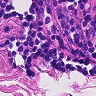
Metastatic tissue present: no